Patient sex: M
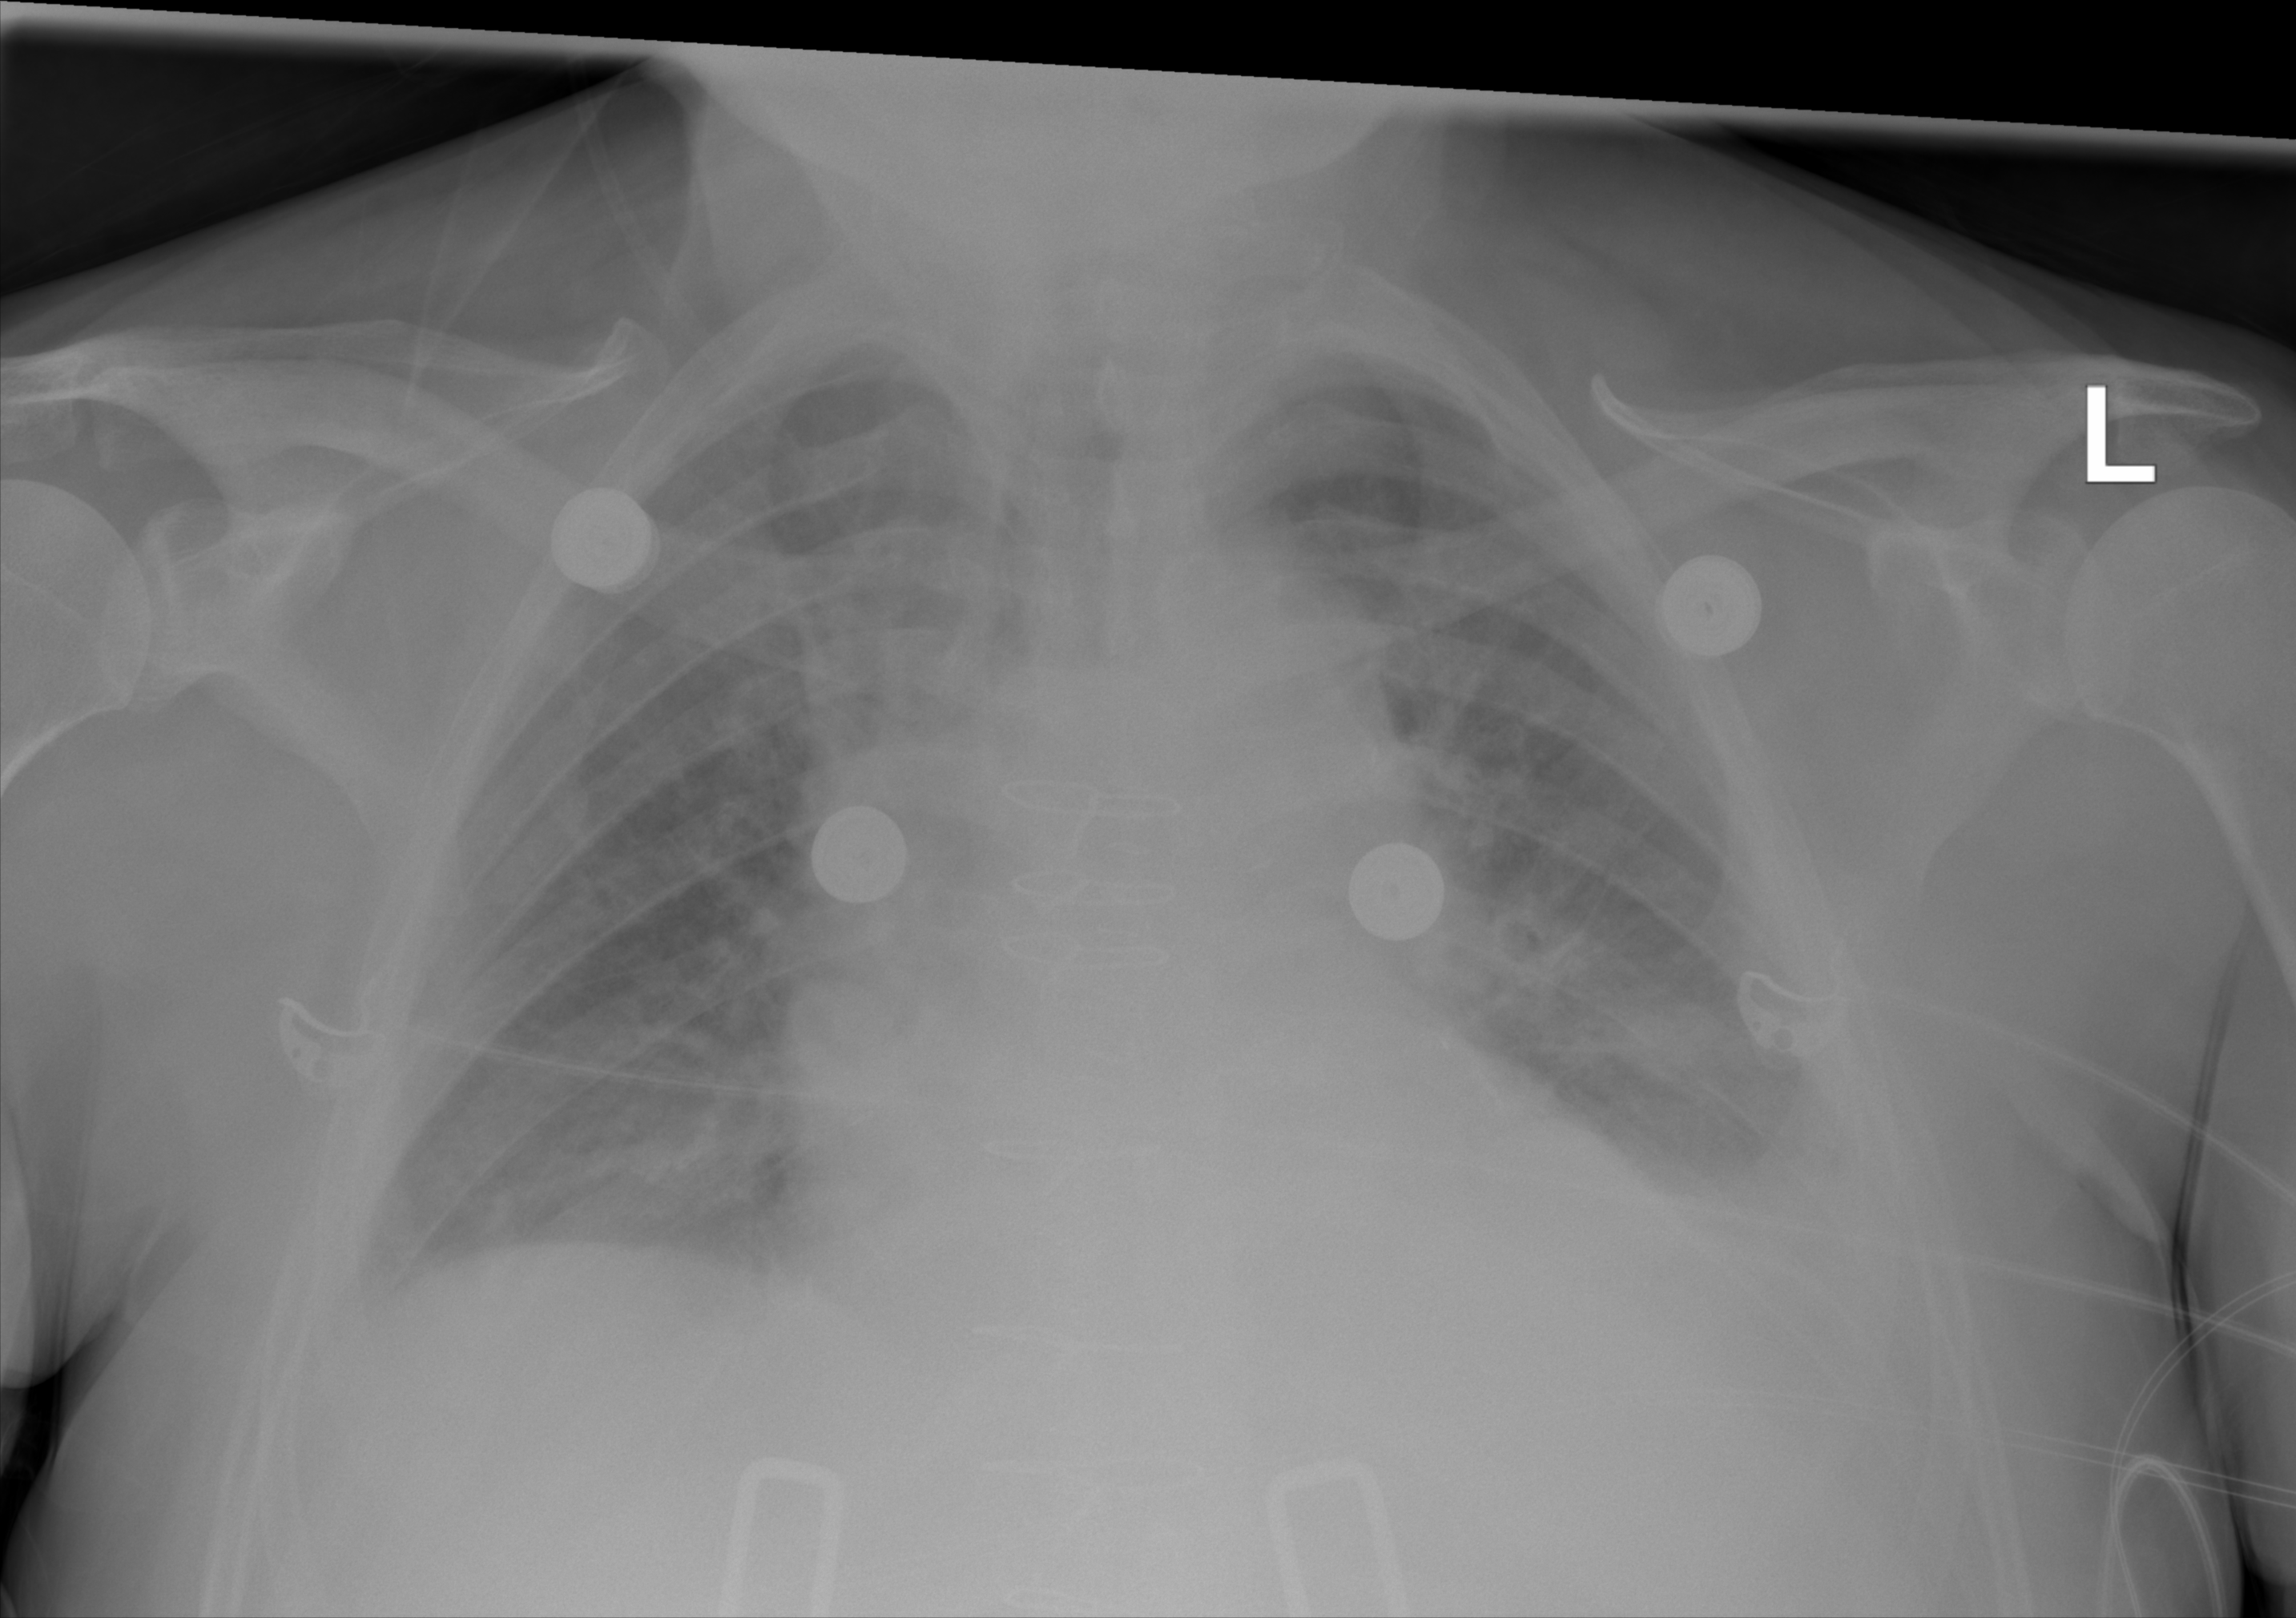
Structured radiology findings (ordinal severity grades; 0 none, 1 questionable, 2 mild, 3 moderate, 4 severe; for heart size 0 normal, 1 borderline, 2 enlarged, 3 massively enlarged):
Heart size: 1
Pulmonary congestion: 2
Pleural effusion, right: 0
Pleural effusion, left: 2
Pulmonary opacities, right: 0
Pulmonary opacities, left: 2
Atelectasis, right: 2
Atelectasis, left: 2